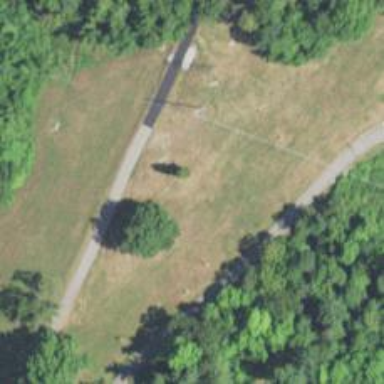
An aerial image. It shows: Disc golf basket.